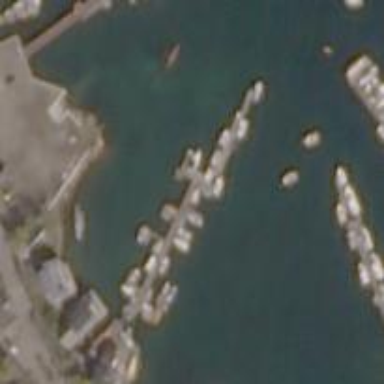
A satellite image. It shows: Man-made pier.